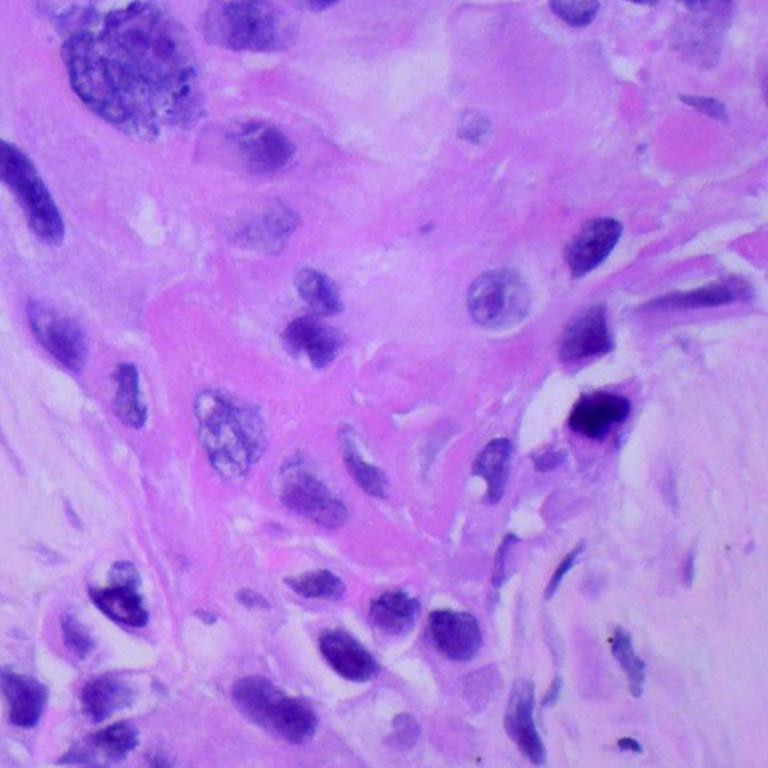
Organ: lung
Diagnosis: squamous carcinomas